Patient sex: F
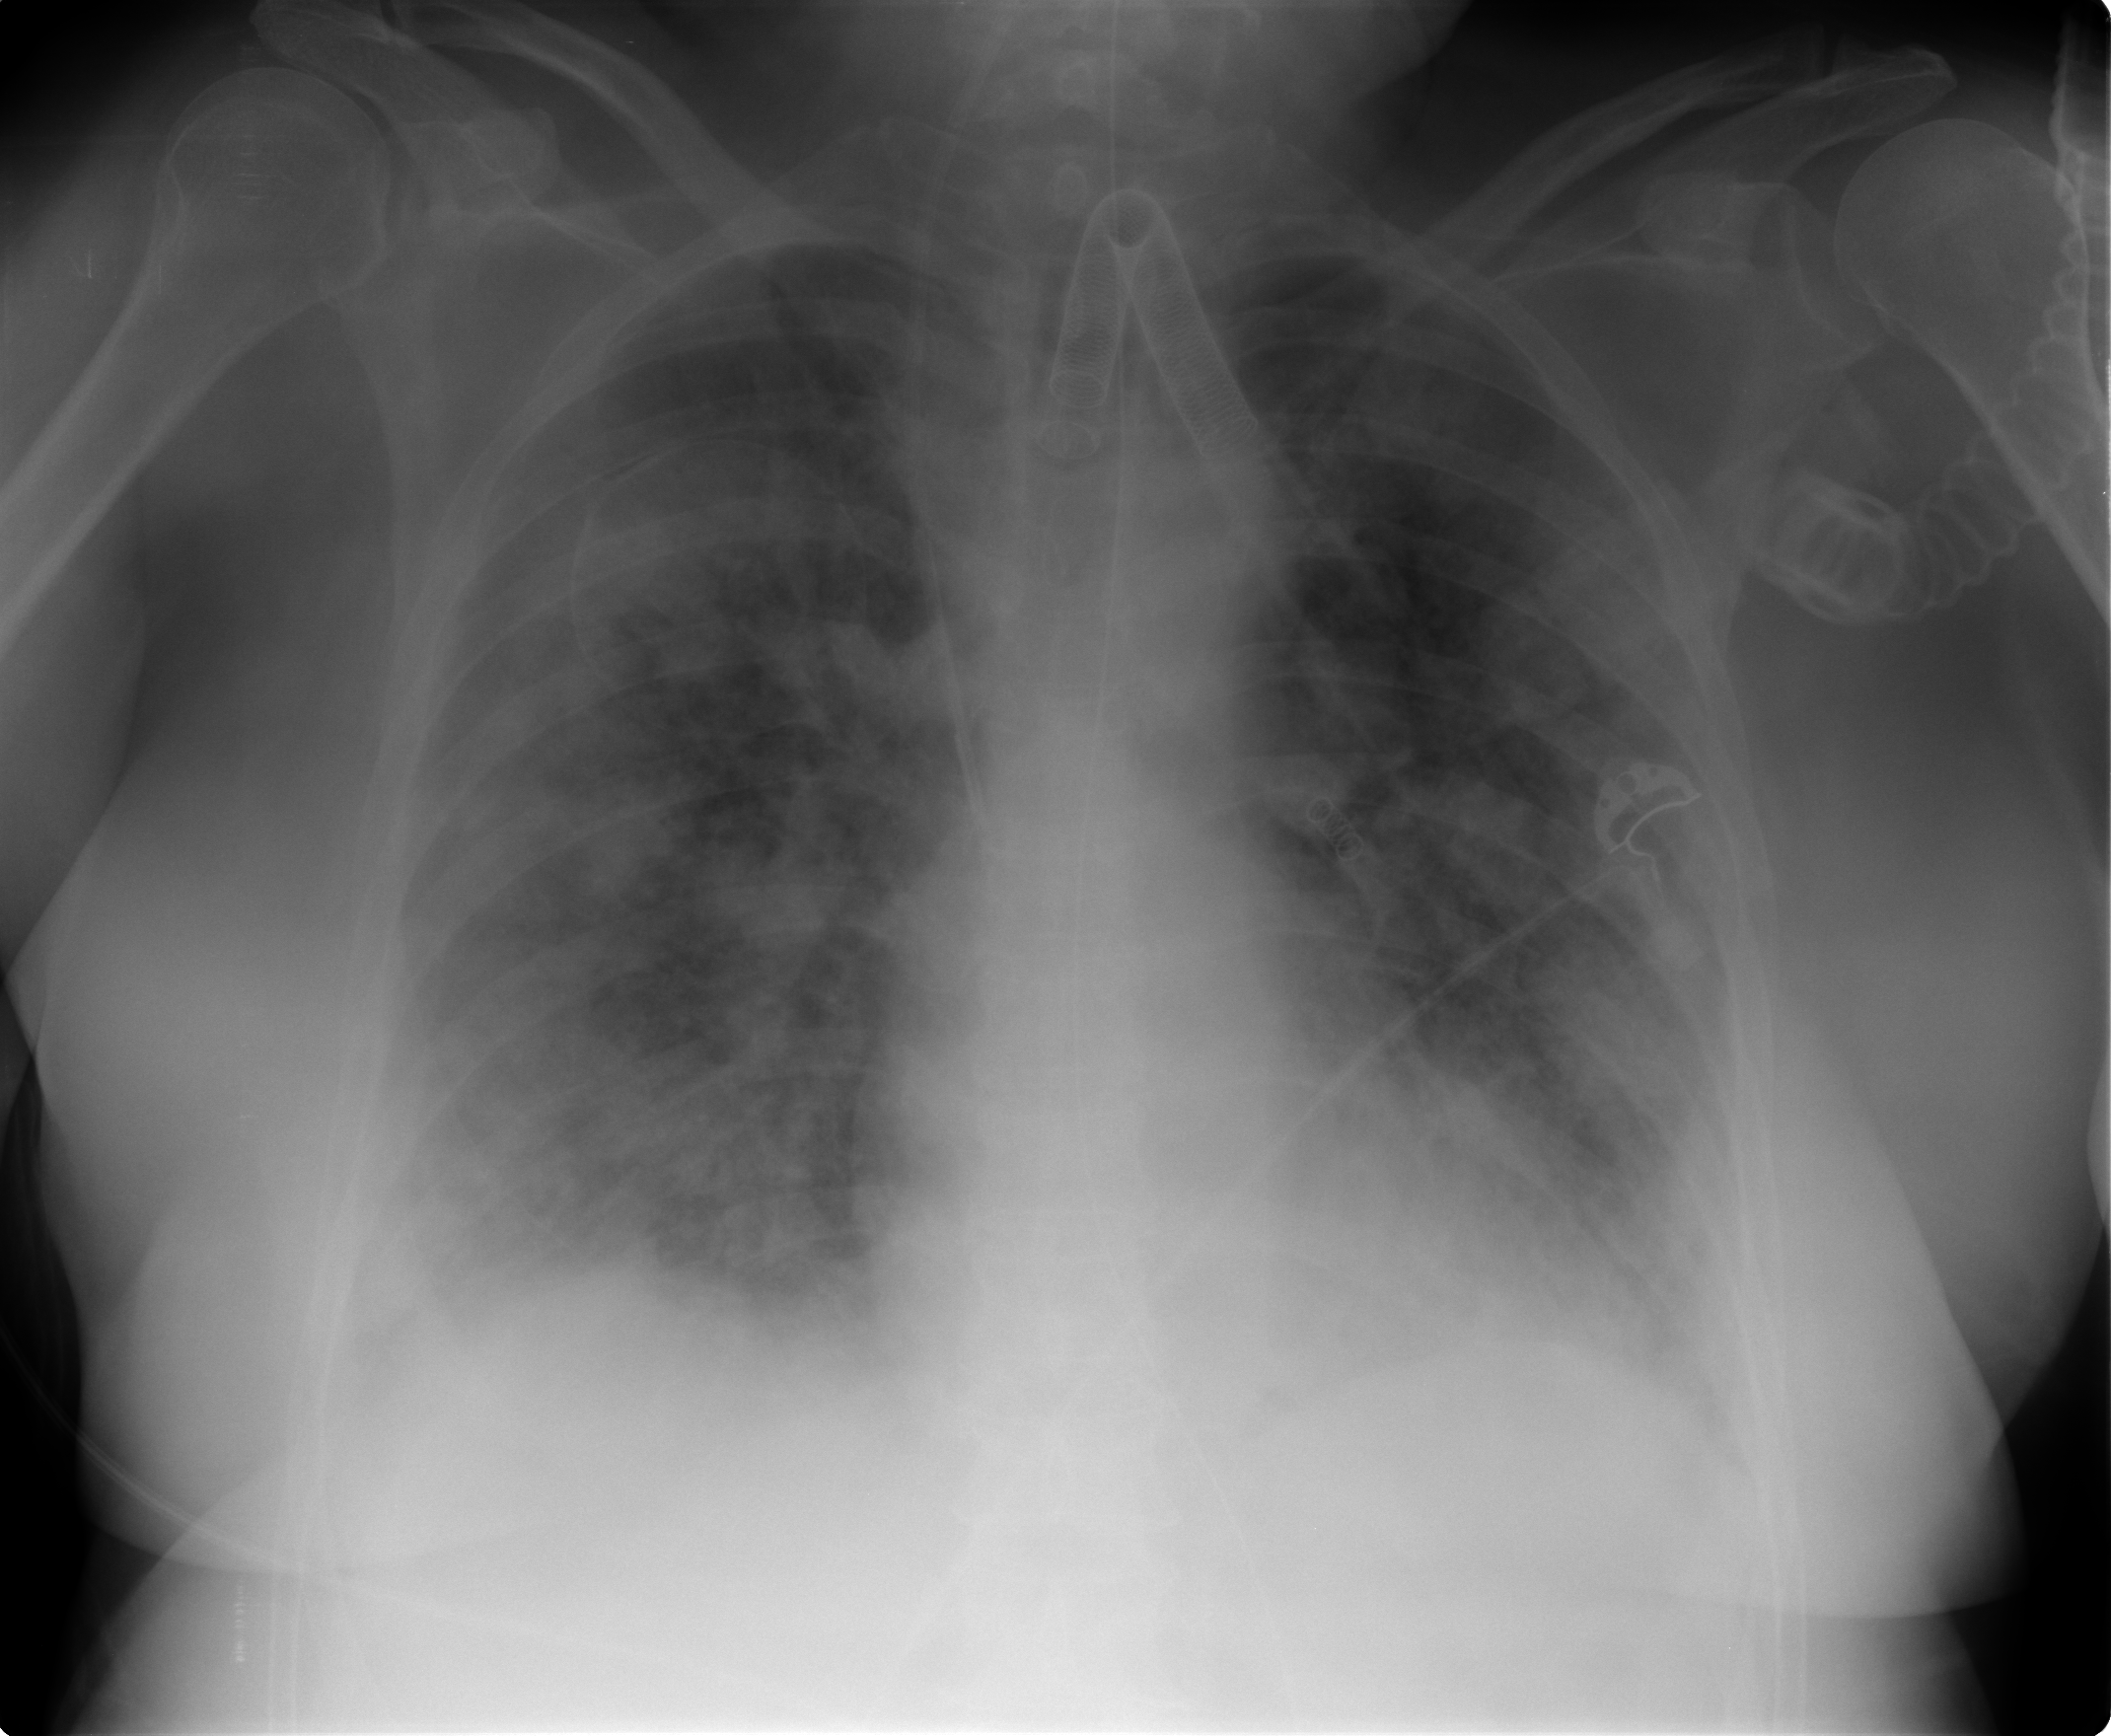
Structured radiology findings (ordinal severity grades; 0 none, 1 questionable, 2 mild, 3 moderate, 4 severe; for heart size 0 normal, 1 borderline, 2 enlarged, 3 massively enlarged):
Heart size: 0
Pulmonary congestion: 4
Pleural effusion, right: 2
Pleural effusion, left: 2
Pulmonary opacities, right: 3
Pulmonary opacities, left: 3
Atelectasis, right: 3
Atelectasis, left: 3